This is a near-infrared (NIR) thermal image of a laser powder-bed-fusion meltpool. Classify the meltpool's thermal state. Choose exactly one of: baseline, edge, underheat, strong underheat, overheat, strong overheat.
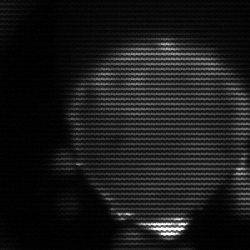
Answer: edge